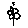
Label: flower